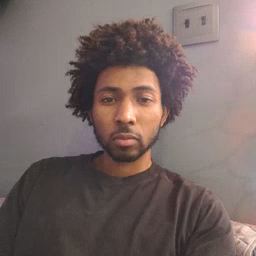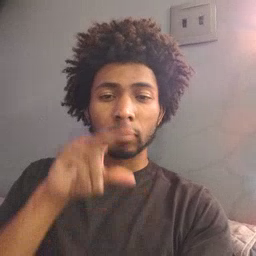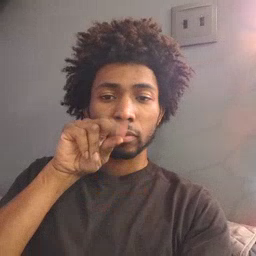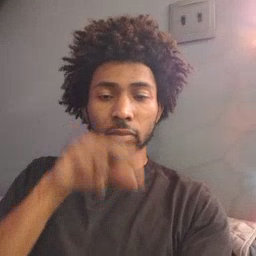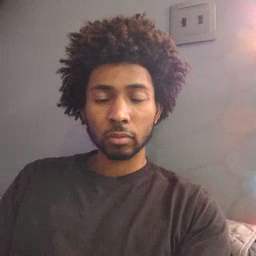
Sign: duck